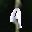
Label: 9